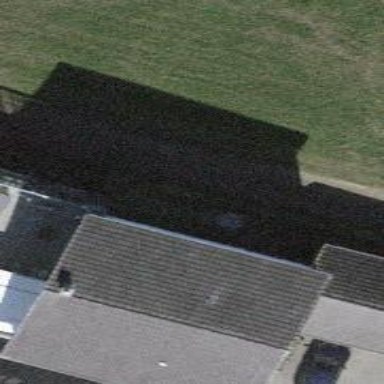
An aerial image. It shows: Simple house.